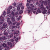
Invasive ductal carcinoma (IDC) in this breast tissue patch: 0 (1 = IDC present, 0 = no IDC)